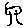
Label: tree